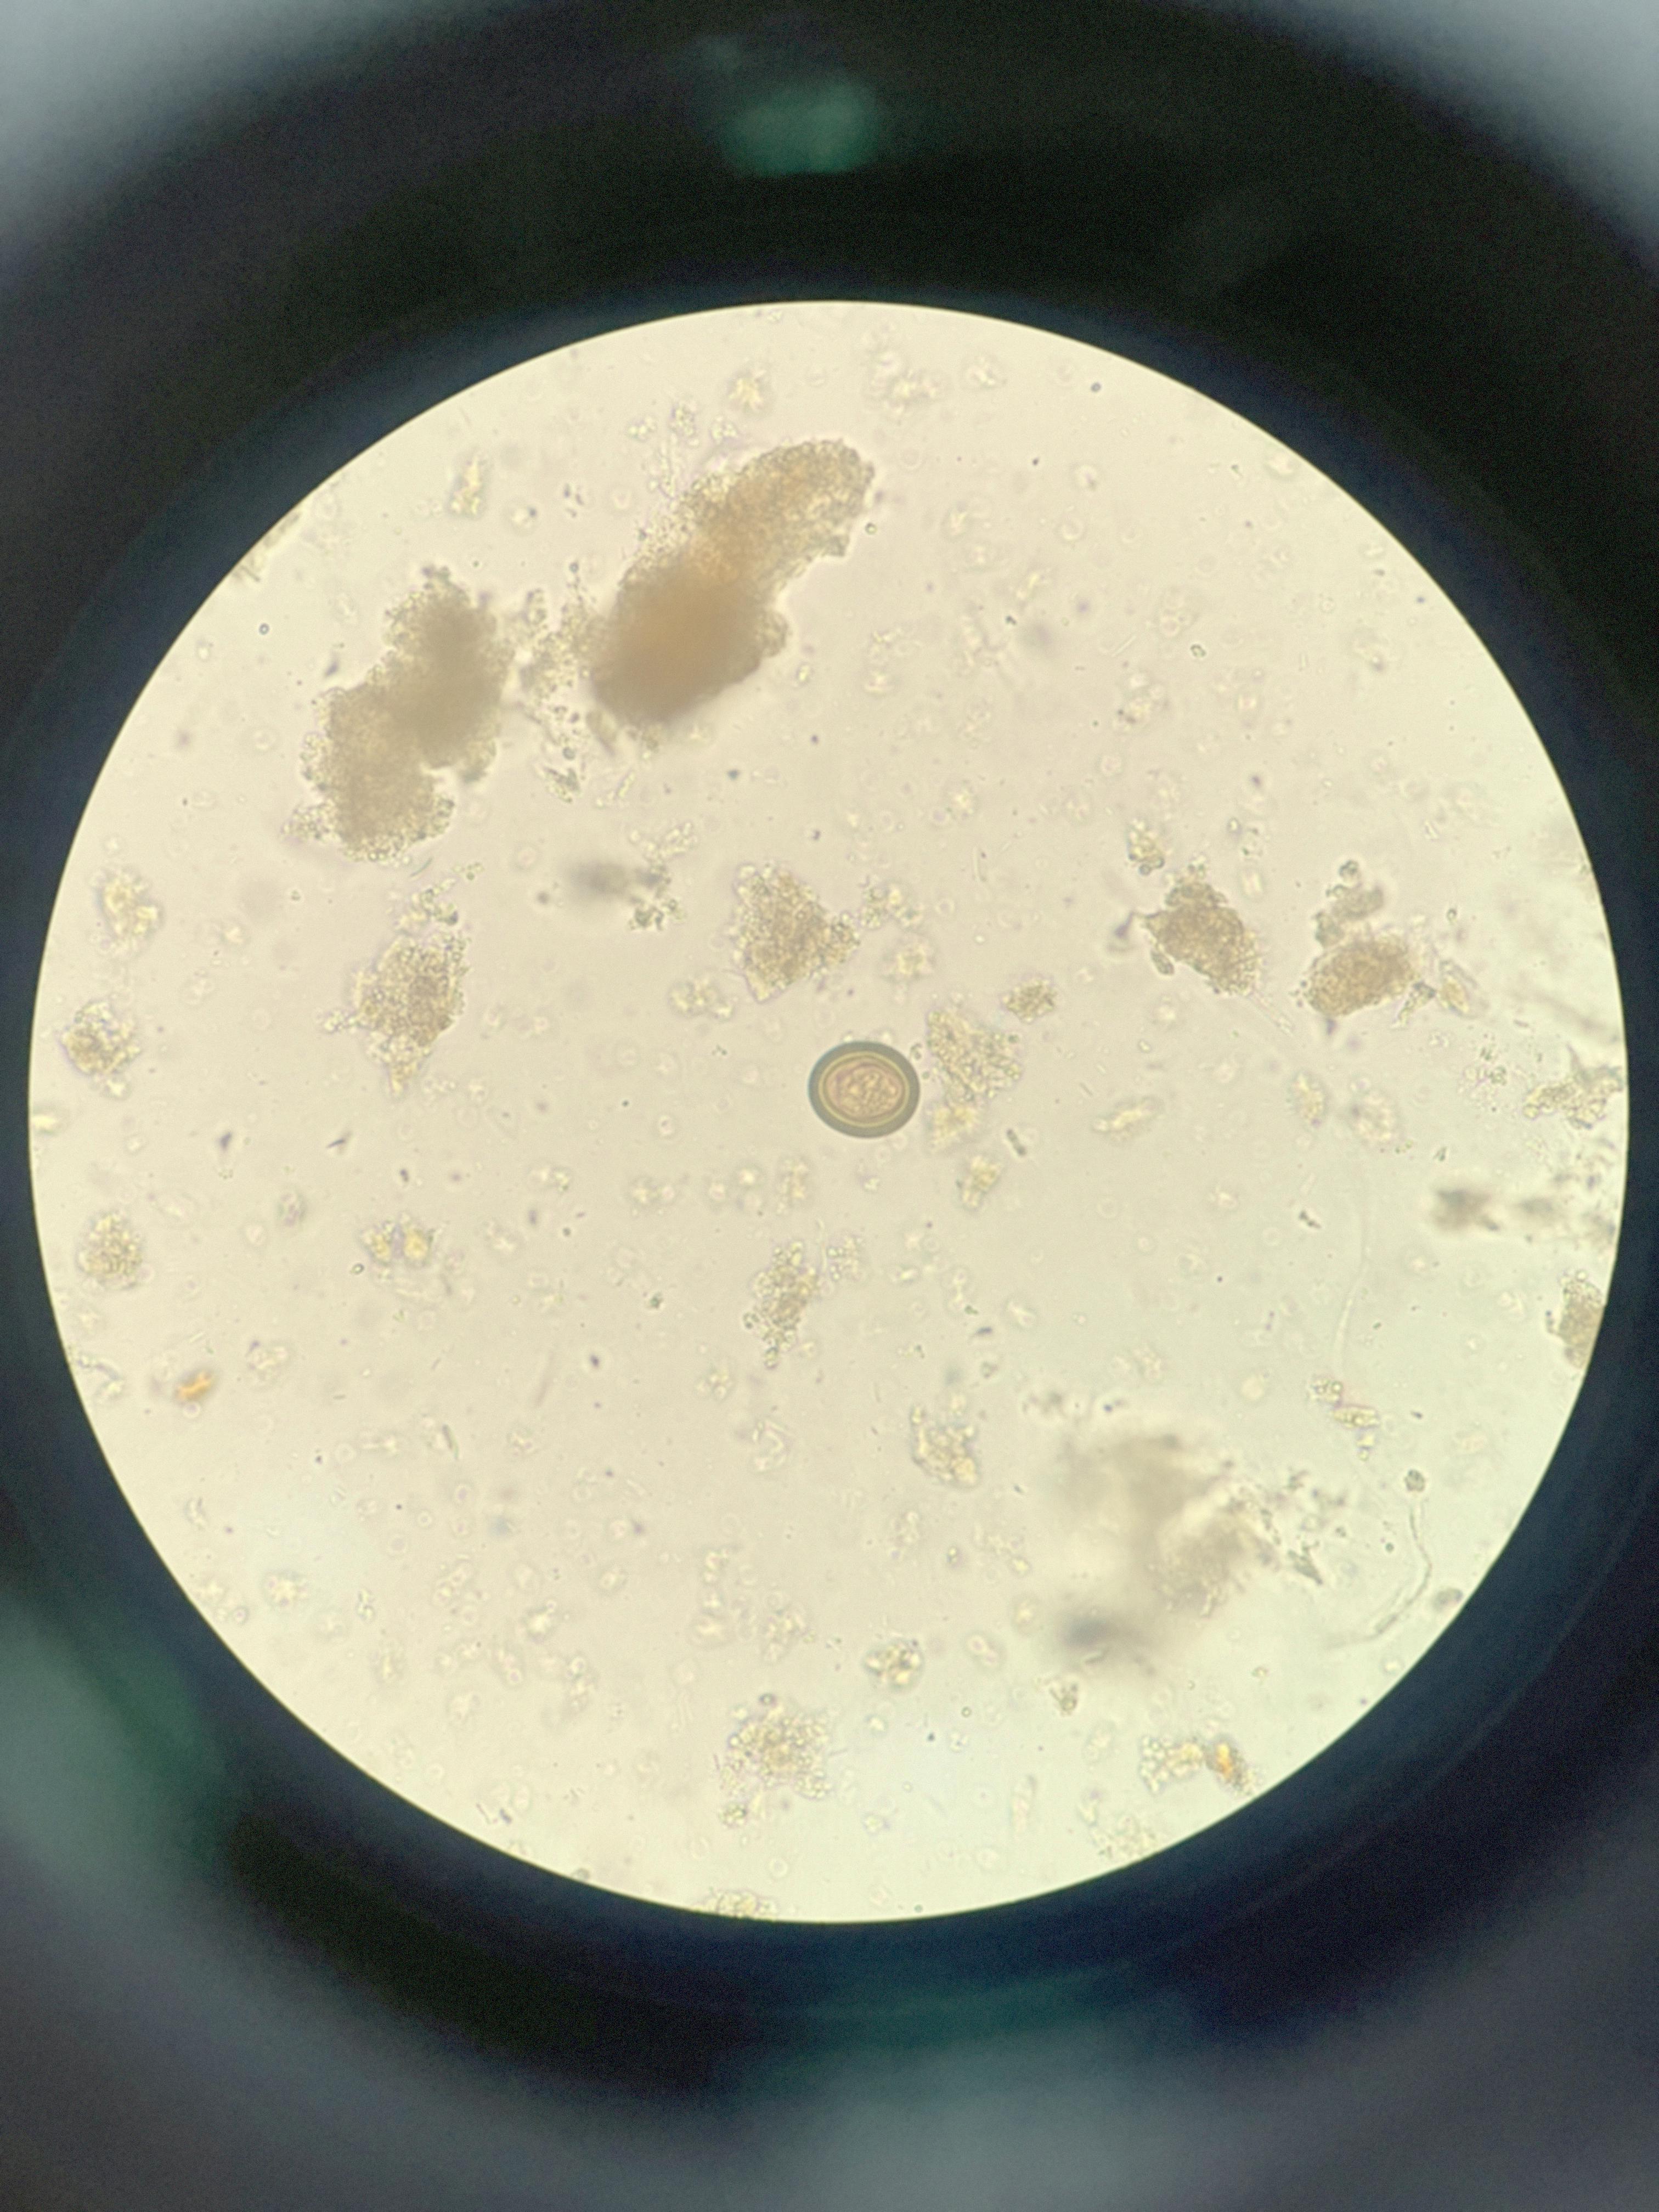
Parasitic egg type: Taenia spp. egg